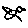
Label: bird